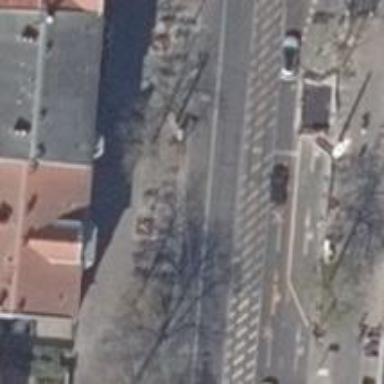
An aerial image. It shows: Road with traffic signals.